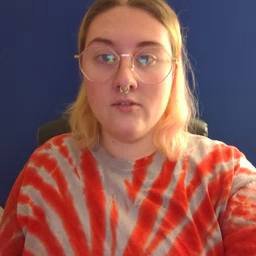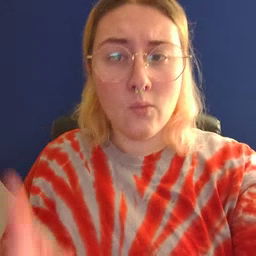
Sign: where